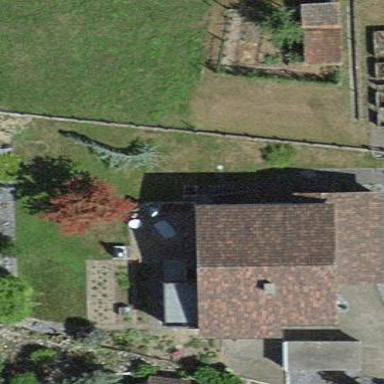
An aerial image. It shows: Building with tiled roof.